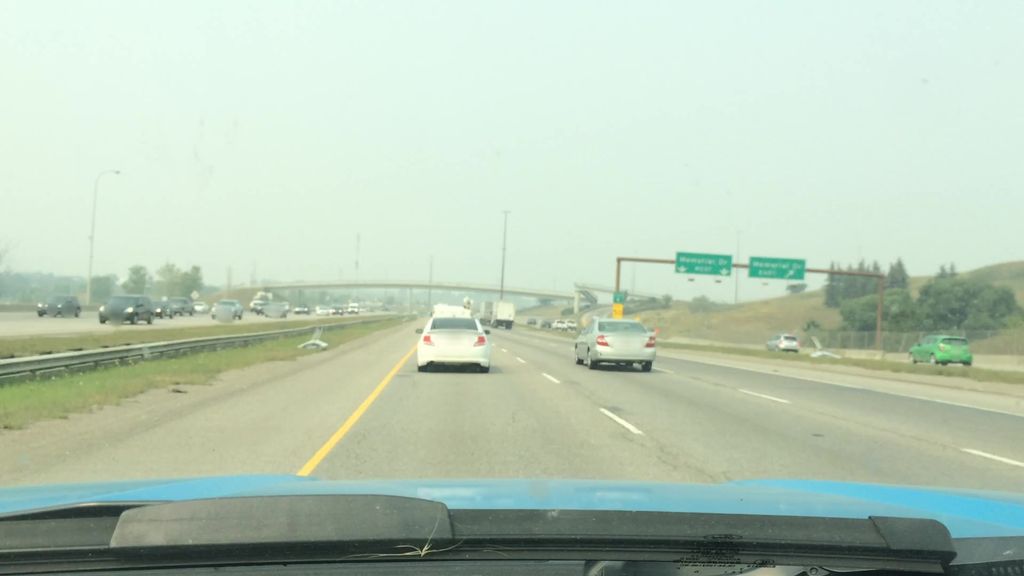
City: calgary